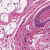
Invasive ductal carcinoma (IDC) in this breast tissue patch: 0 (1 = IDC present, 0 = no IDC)